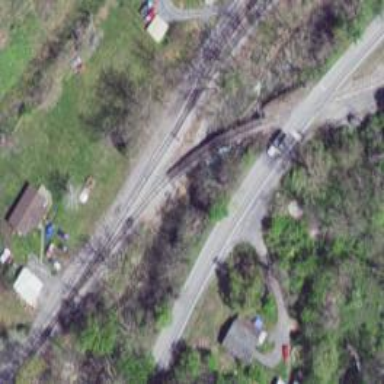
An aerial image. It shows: Railway bridge over siding rail service.